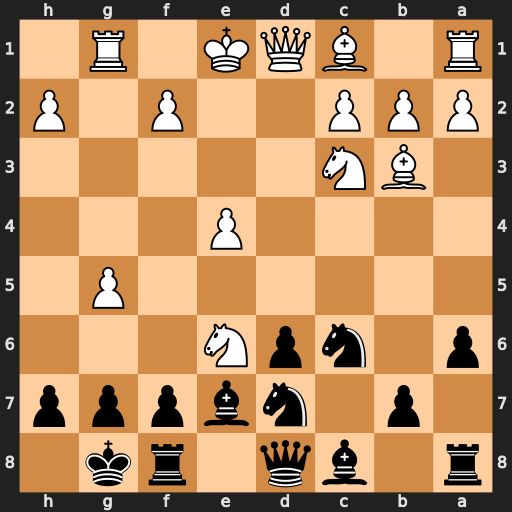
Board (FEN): r1bq1rk1/1p1nbppp/p1npN3/6P1/4P3/1BN5/PPP2P1P/R1BQK1R1
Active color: b
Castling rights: Q
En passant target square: -
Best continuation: fxe6 Bxe6+ Kh8